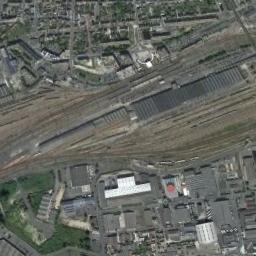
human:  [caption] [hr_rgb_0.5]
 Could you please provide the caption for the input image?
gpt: There are many buildings of different shapes beside the railway station .

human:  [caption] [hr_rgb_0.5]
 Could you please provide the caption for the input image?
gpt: A well-equipped railway station in a crowded city .

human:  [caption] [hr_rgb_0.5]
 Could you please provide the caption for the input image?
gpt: The railway station with lots of railways is surrounded by lots of other buildings .

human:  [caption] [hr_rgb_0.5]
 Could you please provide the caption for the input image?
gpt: The railway station is next to some buildings and trees .

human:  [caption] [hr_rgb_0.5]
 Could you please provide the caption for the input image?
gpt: There are some gray buildings beside the railway station .